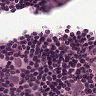
Metastatic tissue present: yes